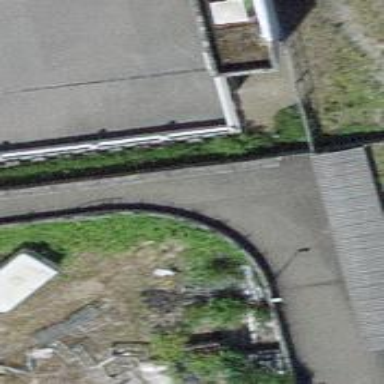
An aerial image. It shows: Concrete wall.